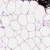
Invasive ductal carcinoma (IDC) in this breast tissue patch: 0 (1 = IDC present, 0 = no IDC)